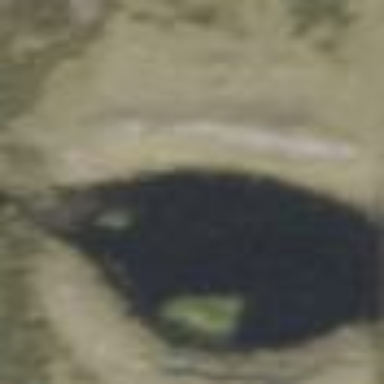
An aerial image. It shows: Marsh wetland.